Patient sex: M
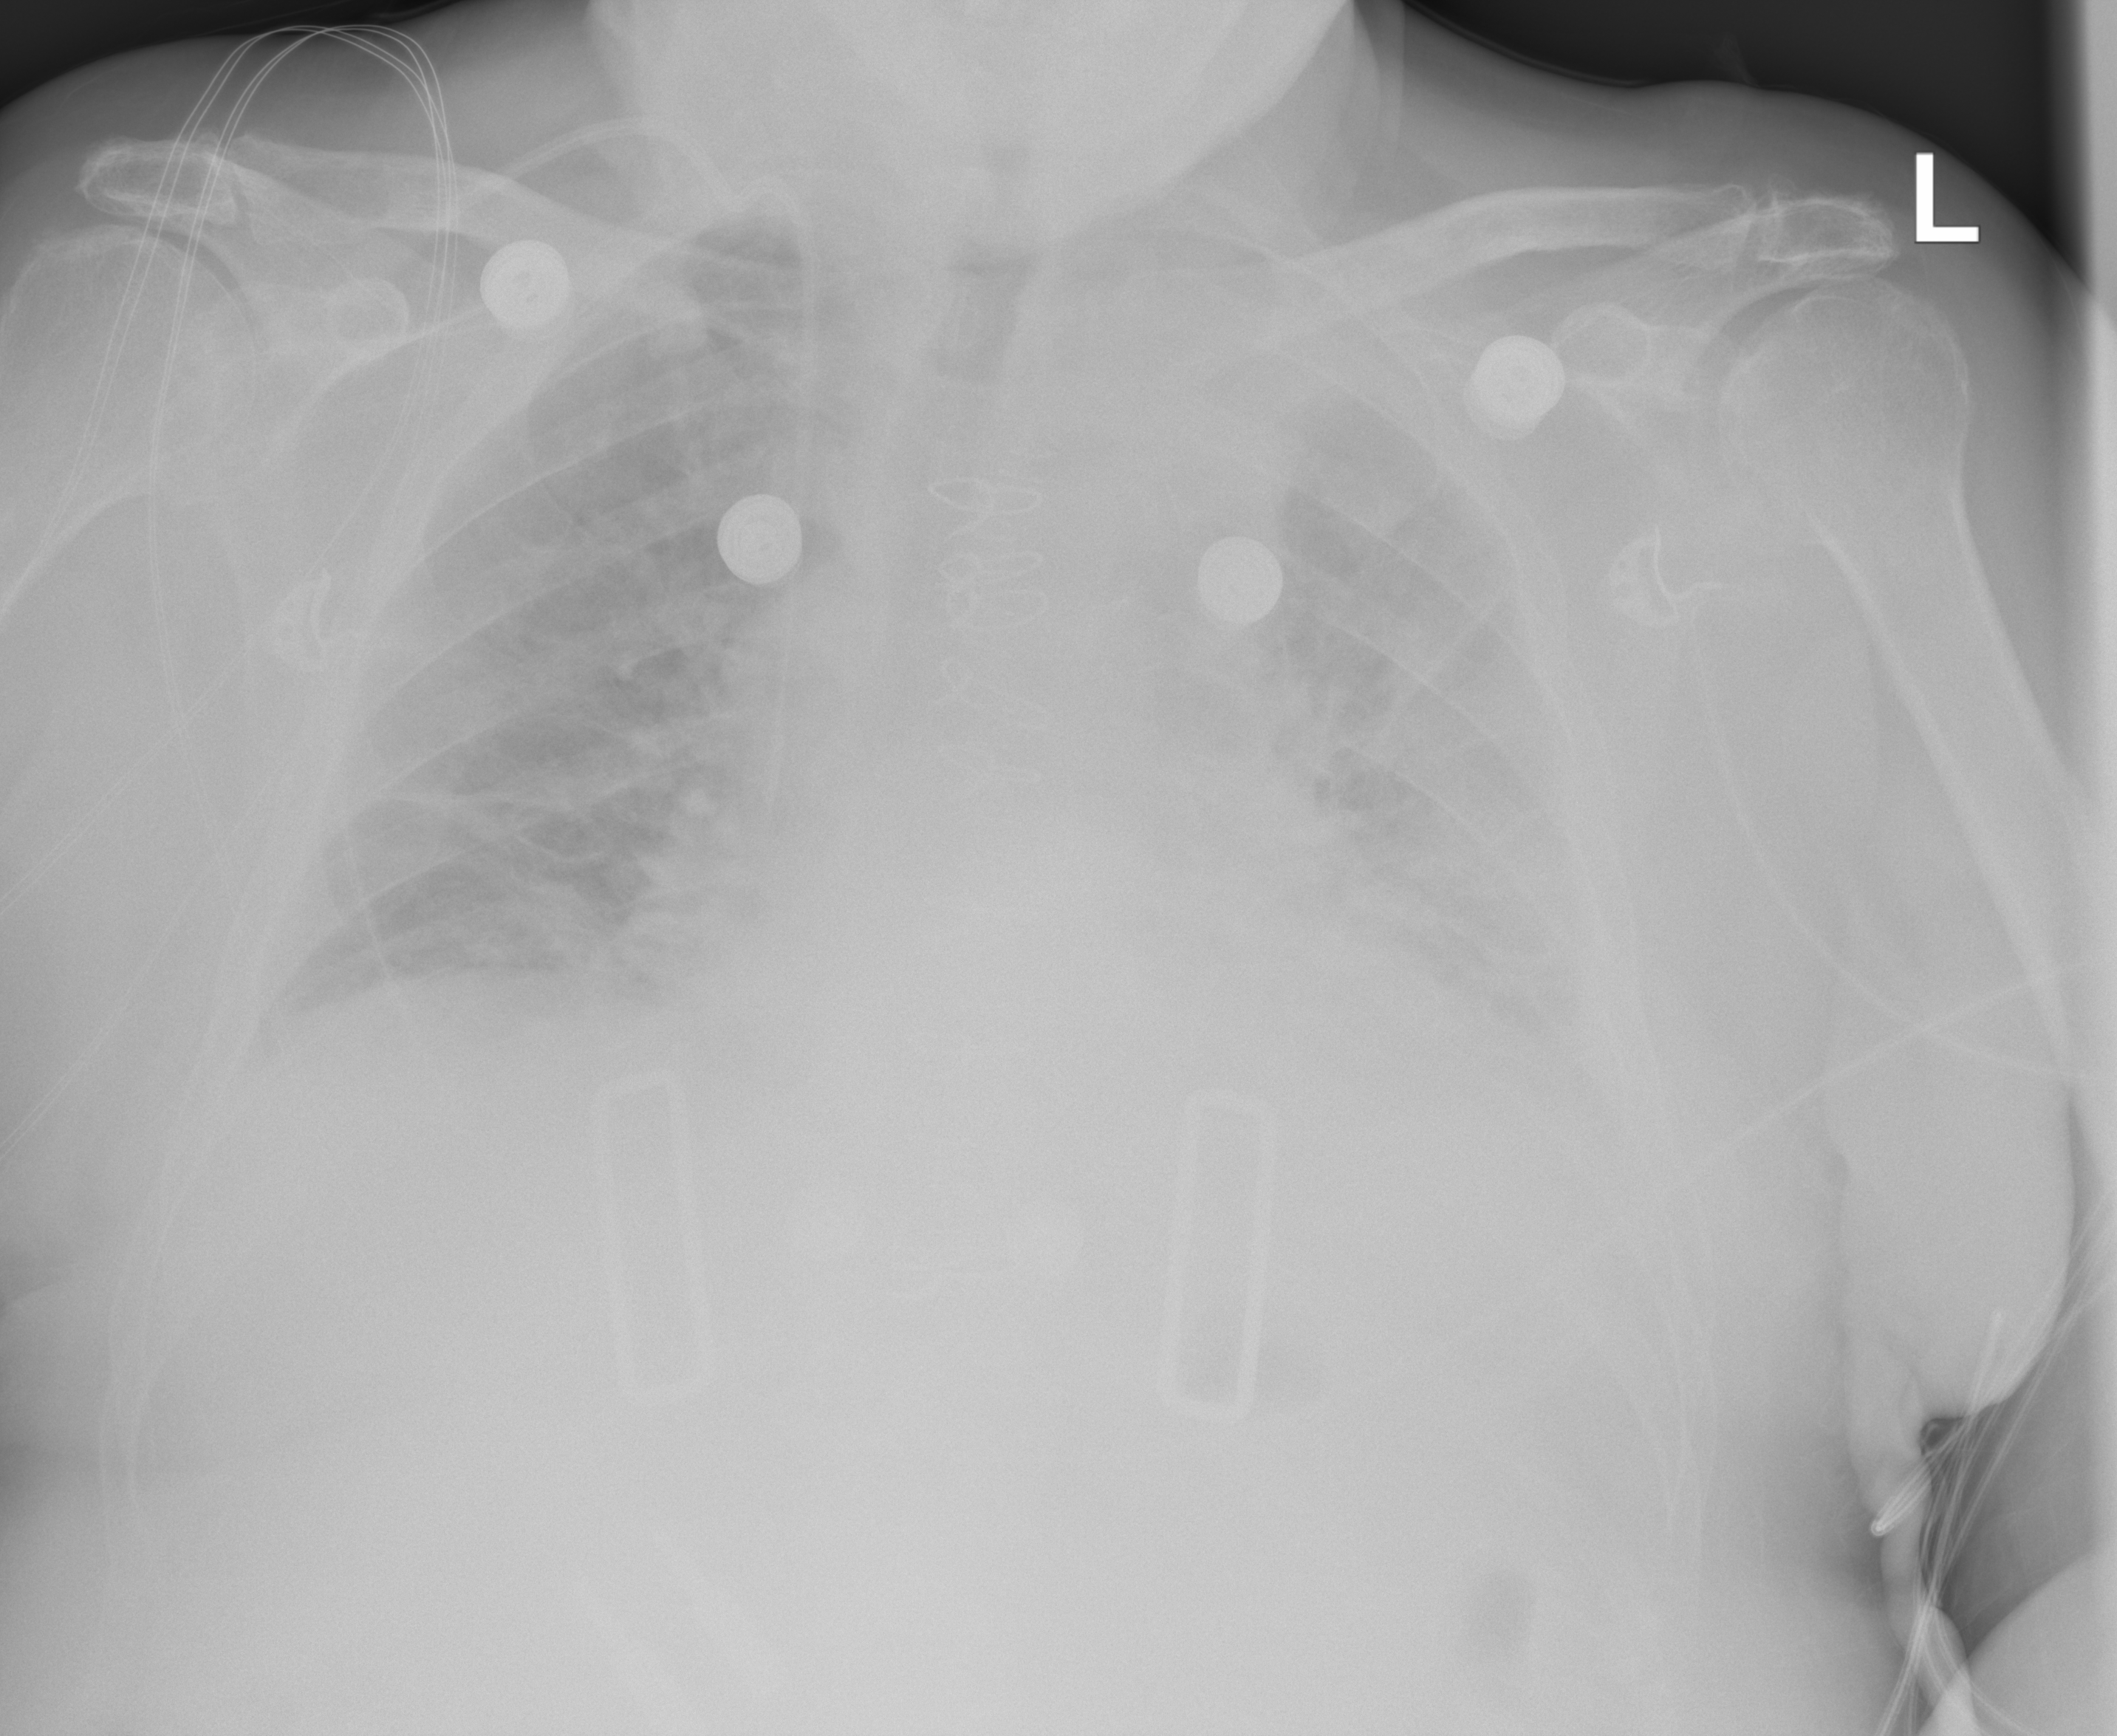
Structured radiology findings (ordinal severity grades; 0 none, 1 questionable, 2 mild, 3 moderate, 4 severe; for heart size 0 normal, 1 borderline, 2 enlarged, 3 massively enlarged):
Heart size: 1
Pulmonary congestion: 3
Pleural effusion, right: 2
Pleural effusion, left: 2
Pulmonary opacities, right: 2
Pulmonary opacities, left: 2
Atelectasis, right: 2
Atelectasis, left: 2